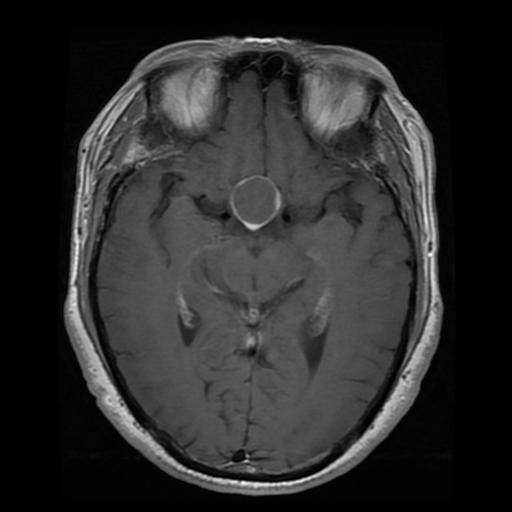
Label: pituitary